Field crop: tomato
Growth stage: 1
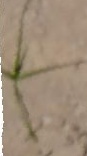
Species: cyperus